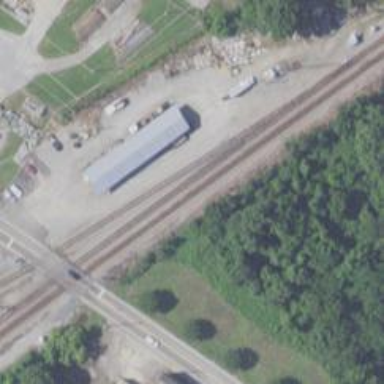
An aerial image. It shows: Site related to the railway.